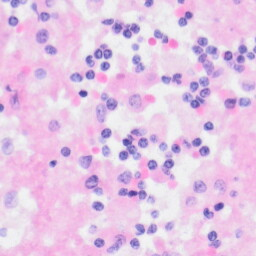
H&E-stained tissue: Kidney